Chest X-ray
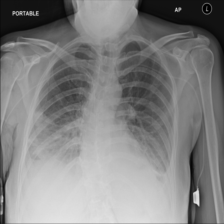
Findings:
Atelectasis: negative
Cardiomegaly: negative
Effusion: positive
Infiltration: negative
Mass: negative
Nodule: negative
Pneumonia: negative
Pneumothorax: negative
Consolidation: negative
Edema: negative
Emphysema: negative
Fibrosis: negative
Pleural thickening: negative
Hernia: negative